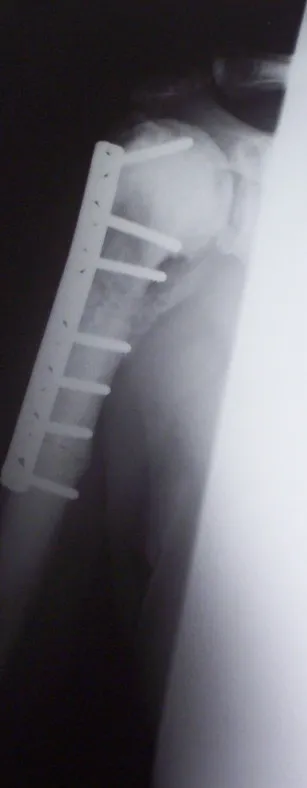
Postoperative X-ray image of fracture after 6 months with healing and good reduction.
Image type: radiology (x_ray)